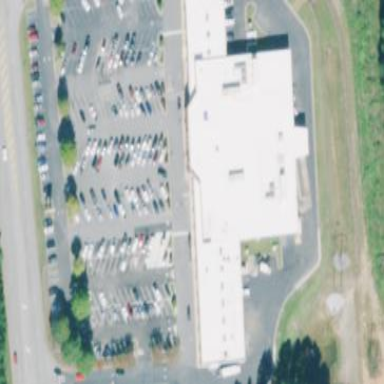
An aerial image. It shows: Retail building.